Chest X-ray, AP view. Patient: 45 years old, sex M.
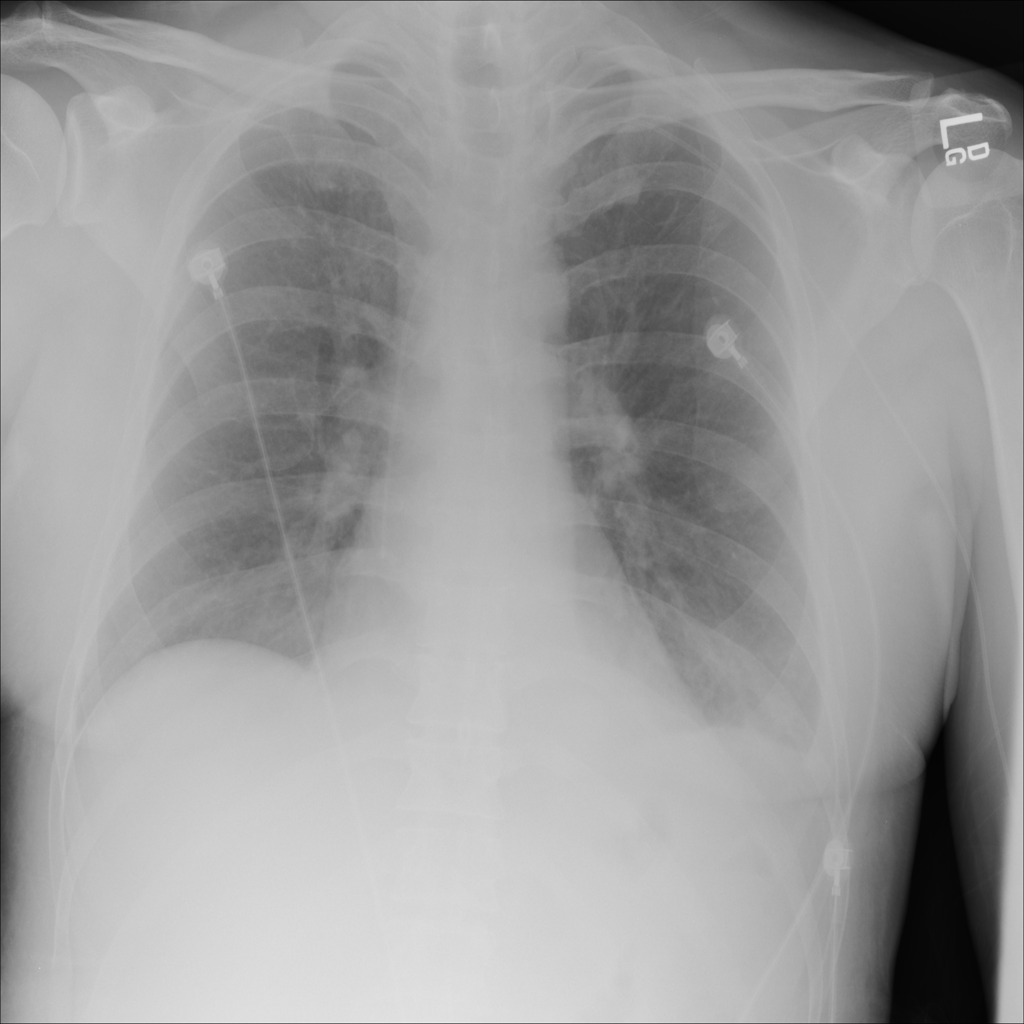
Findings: No Finding